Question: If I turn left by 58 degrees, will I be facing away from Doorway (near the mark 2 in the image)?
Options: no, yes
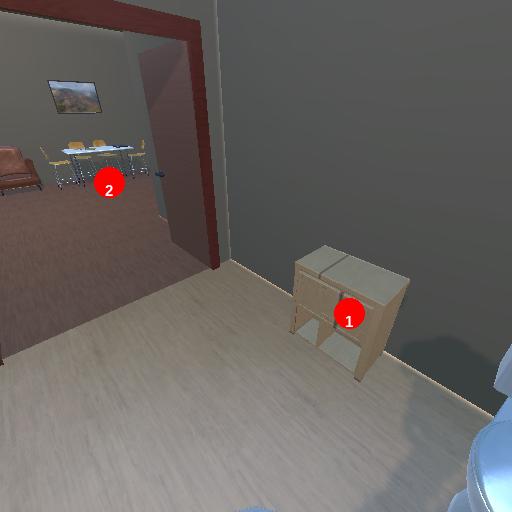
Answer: no